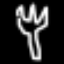
Label: fork